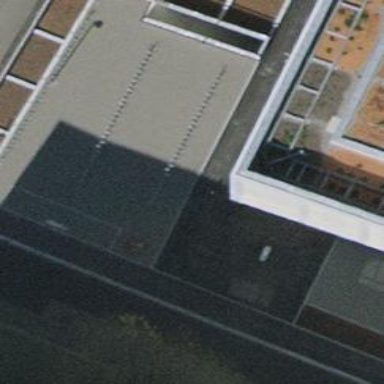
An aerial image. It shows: Bicycle parking area with wall loops.